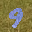
Label: 9